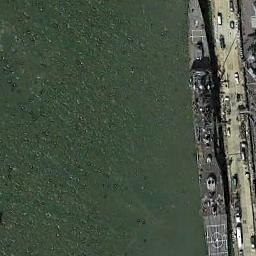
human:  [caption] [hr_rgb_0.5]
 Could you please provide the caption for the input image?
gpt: An iron cyan ship docked by the dock .

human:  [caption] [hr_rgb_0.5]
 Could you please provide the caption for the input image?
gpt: There is a ship in the green water on the shore .

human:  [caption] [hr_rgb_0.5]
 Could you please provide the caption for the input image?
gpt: There are many cars on the road beside the ship .

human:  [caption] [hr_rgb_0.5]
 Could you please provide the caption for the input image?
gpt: The cargo ship is docked at the dock and the water is dark green .

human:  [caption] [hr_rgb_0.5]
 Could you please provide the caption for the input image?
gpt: The black ship is at the harbor .